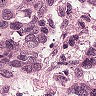
Metastatic tissue present: yes